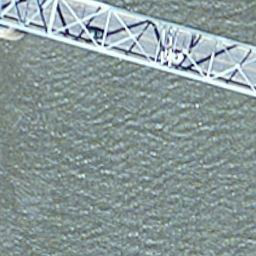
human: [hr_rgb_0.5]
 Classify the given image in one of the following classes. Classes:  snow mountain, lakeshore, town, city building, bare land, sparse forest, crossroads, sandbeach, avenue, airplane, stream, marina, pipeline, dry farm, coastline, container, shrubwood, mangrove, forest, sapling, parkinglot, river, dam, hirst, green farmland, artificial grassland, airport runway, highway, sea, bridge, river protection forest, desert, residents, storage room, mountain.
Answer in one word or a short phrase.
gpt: bridge